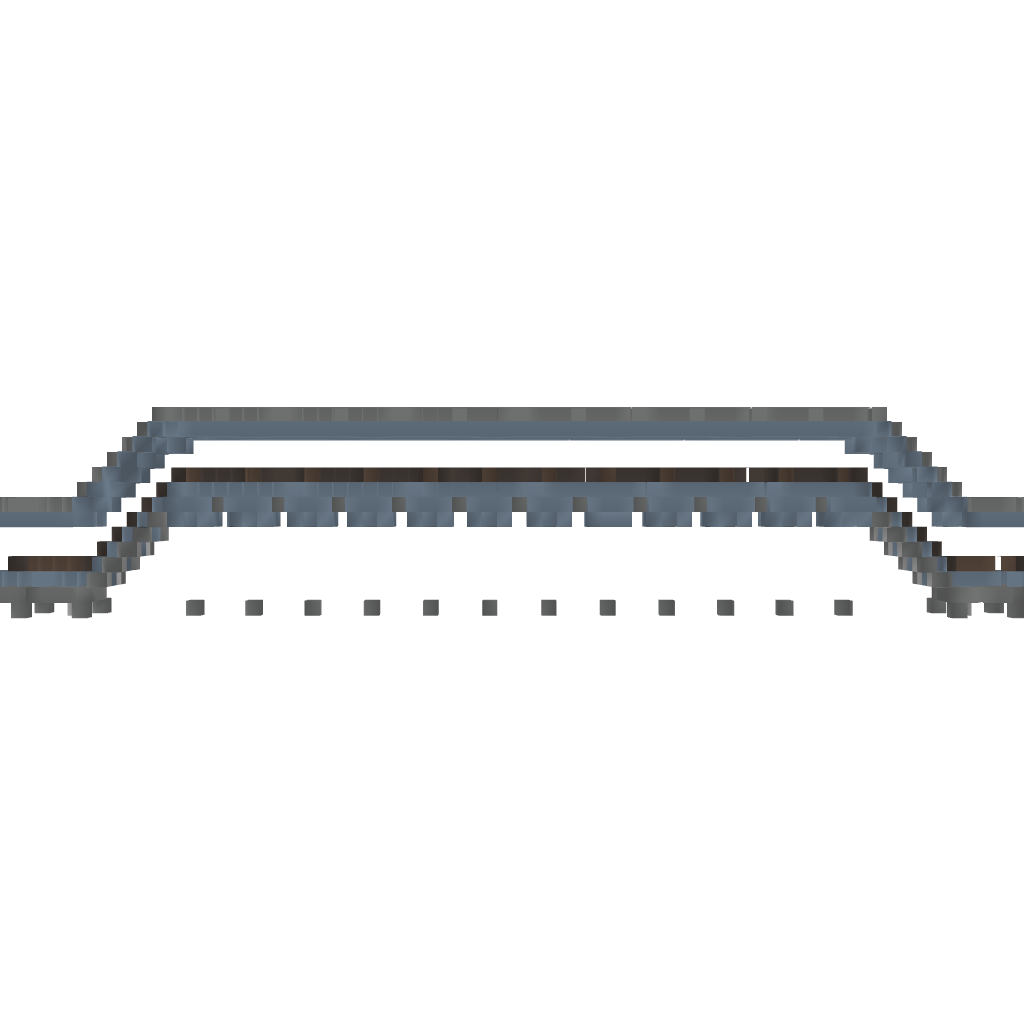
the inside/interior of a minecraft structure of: Advanced Minecart Bridge #1 Fixed